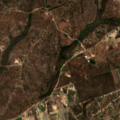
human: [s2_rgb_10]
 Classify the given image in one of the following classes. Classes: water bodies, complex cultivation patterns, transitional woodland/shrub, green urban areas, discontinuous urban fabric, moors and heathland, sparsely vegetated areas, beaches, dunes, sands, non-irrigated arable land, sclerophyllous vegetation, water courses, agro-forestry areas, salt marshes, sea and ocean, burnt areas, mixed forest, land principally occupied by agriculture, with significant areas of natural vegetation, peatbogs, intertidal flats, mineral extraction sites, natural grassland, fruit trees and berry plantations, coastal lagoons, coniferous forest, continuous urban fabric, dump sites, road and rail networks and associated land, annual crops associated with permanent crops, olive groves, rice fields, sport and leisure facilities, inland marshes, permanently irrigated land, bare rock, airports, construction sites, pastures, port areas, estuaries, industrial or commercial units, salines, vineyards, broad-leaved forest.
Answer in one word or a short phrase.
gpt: complex cultivation patterns, land principally occupied by agriculture, with significant areas of natural vegetation, broad-leaved forest, mixed forest, transitional woodland/shrub